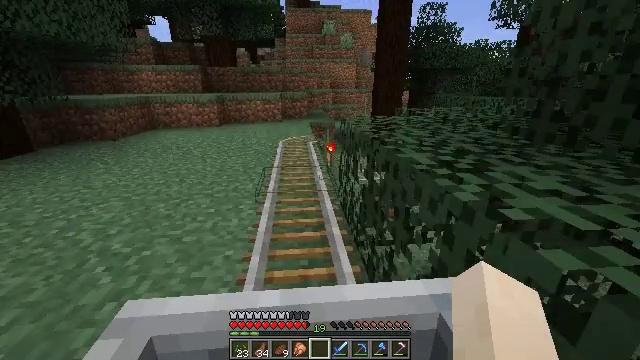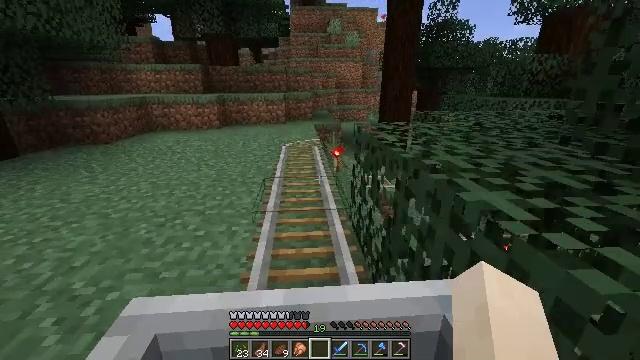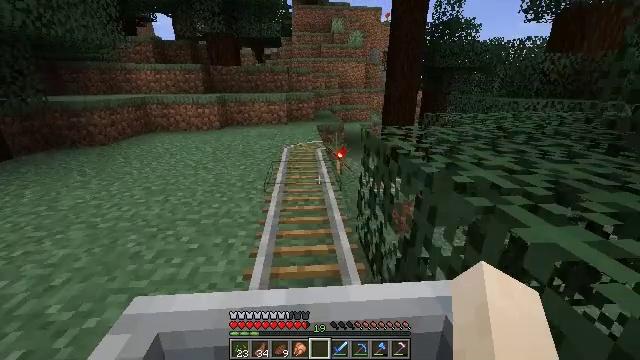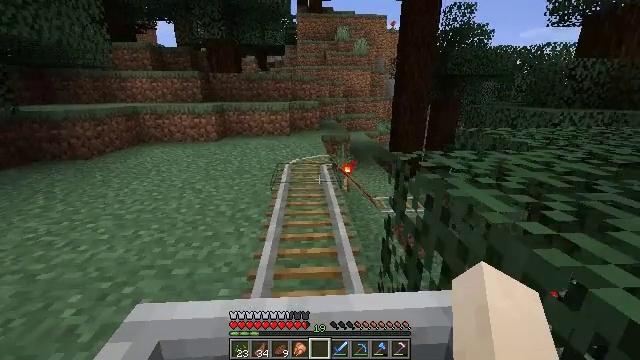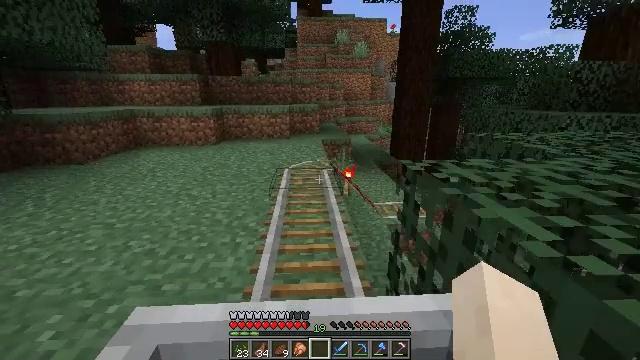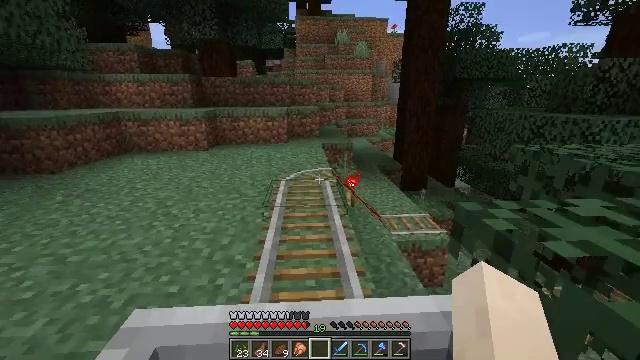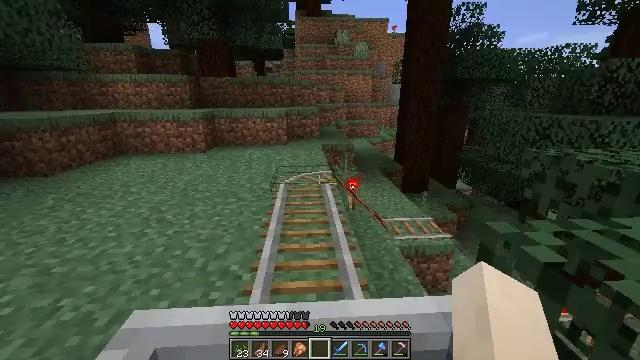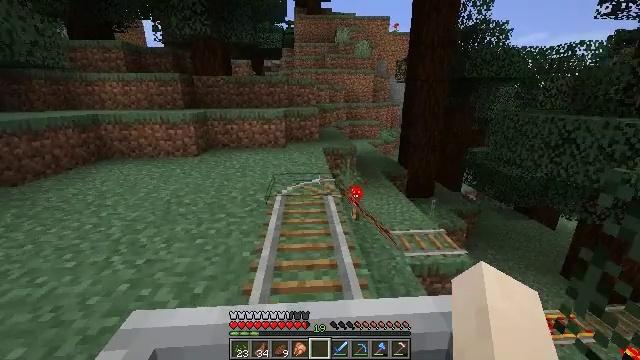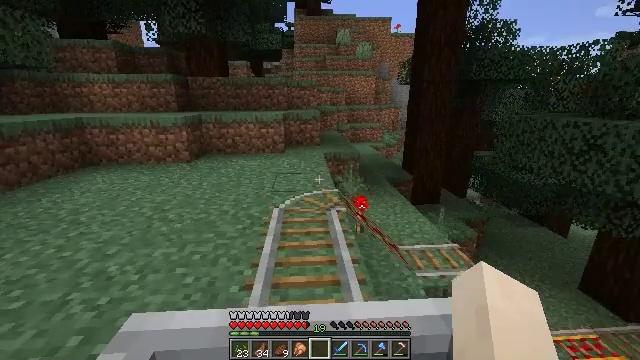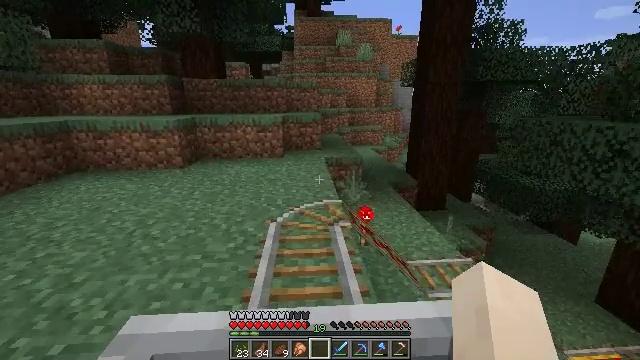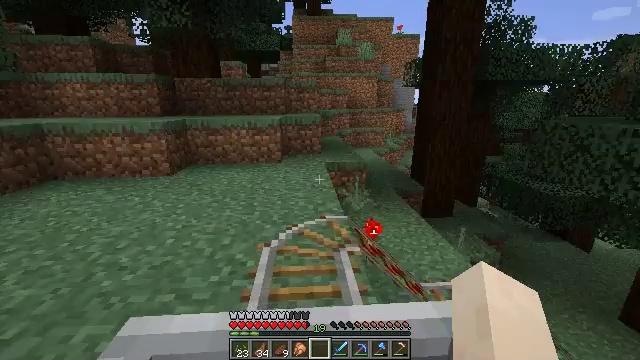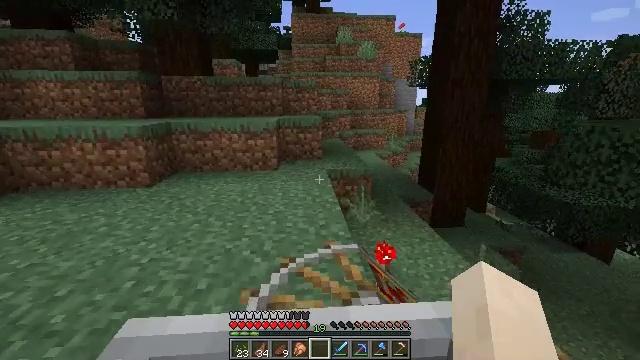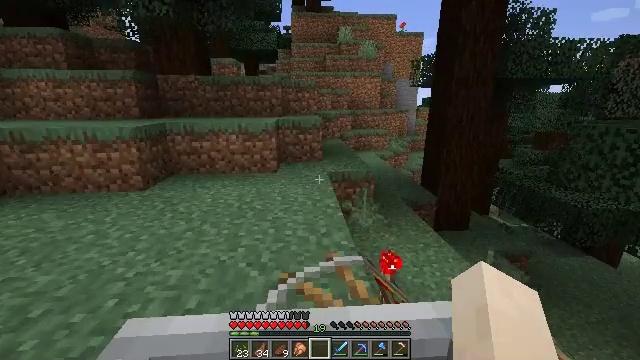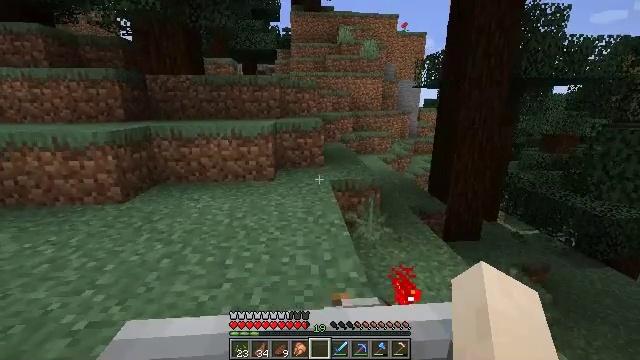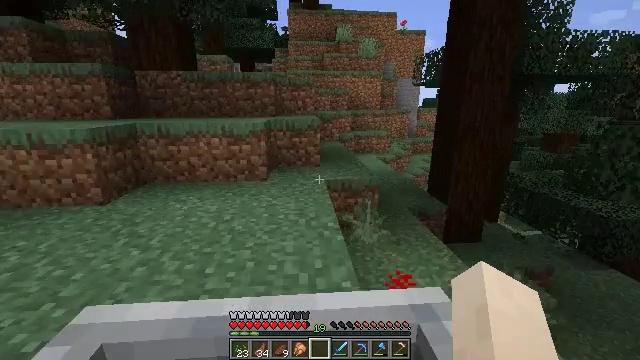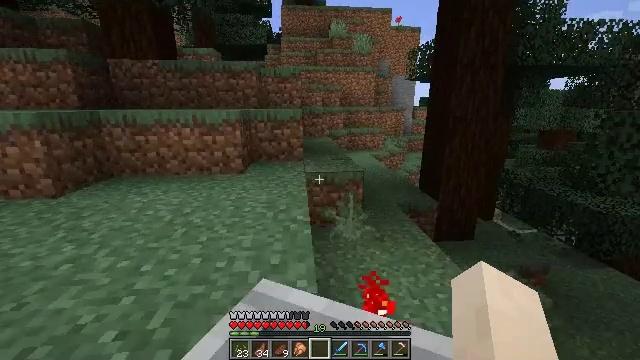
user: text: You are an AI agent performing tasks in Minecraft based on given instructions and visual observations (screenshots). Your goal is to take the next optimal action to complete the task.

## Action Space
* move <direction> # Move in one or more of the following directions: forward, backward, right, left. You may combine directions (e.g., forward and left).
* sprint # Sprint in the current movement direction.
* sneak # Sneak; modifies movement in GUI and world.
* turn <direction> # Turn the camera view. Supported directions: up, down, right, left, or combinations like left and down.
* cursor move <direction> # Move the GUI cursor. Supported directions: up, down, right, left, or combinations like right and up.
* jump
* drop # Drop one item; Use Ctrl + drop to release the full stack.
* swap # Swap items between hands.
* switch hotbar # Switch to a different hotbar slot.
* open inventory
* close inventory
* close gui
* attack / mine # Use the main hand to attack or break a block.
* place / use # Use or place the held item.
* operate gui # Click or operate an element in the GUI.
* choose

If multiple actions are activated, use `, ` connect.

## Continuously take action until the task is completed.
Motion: motion action
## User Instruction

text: Get wheat from the farmland.
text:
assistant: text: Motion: turn left
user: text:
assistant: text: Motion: no_op
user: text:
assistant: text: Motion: turn up
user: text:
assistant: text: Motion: no_op
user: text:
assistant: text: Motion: no_op
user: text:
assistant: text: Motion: no_op
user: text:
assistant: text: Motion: no_op
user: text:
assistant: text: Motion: no_op
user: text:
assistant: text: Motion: no_op
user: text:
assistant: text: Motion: no_op
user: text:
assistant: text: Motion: no_op
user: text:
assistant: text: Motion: no_op
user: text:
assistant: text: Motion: no_op
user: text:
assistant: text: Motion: no_op
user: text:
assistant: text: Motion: no_op
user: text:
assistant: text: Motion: no_op
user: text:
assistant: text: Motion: no_op
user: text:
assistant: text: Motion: no_op
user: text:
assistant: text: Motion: turn right
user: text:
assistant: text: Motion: turn right
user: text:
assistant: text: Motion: no_op
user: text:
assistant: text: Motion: turn right
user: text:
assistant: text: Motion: turn right
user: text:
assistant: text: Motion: turn right
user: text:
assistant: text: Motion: turn right
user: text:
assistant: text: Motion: turn right
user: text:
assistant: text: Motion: turn right
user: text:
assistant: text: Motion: turn right
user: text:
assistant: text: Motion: turn right
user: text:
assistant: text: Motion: no_op